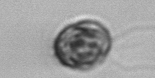
Label: Dinophyceae